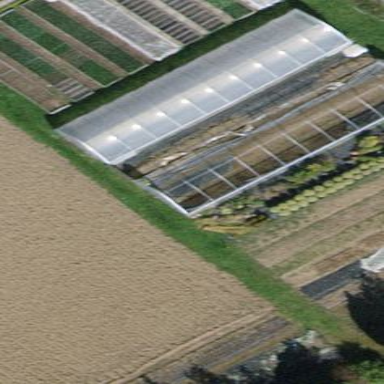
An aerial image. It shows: Greenhouse.